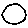
Label: circle